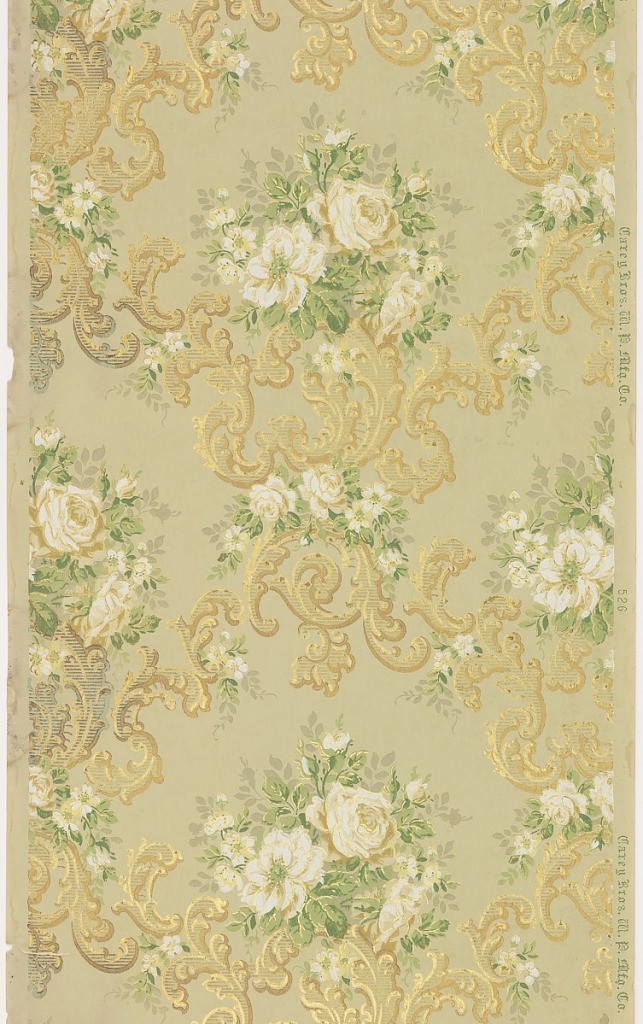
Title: Sidewall
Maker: Carey Bros. W.P. Mfg. Co., Philadelphia, Pennsylvania, founded 1882
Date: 1905–1915
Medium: Machine-printed paper, textured, liquid mica
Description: Rococo-style floral design, with bouquets of white roses sitting atop asymmetrical acanthus scrolls. Each of the elements is outlined in metallic gold. Printed in white, green, gray, and metallic gold on a tan or greenish ground.